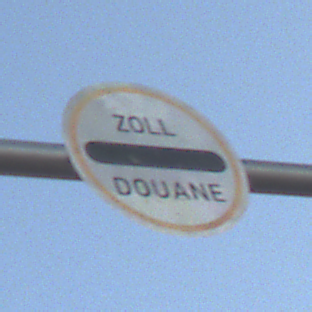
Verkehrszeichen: Zollstelle
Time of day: SunriseSunset
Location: Outdoor (Nature)
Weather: Clear
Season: NotSpecified
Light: Natural